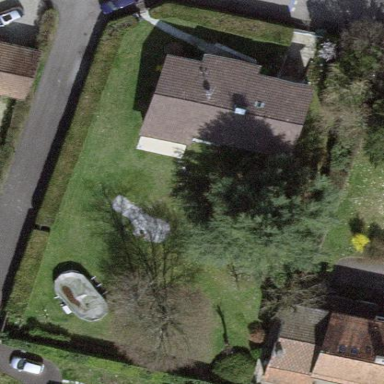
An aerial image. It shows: Garden enclosed by fence.